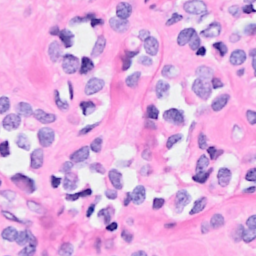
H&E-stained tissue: Breast